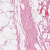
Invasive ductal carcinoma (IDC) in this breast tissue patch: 0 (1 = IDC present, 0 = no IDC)